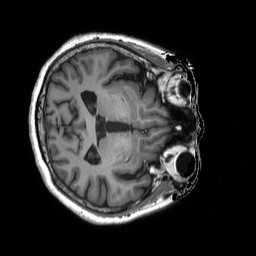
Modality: T1w
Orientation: axial
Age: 68
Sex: female
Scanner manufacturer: siemens
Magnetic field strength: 3 T
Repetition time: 2.5 s
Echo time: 0.00248 s